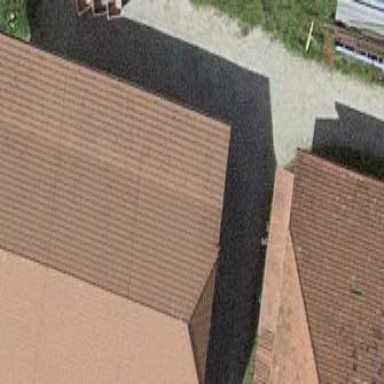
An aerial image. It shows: Shed building.